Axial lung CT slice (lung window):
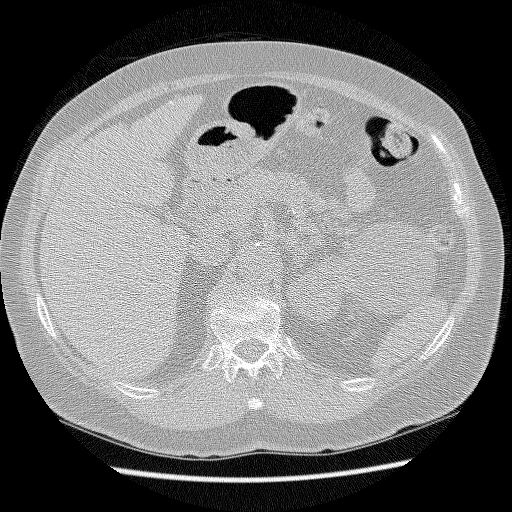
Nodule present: no